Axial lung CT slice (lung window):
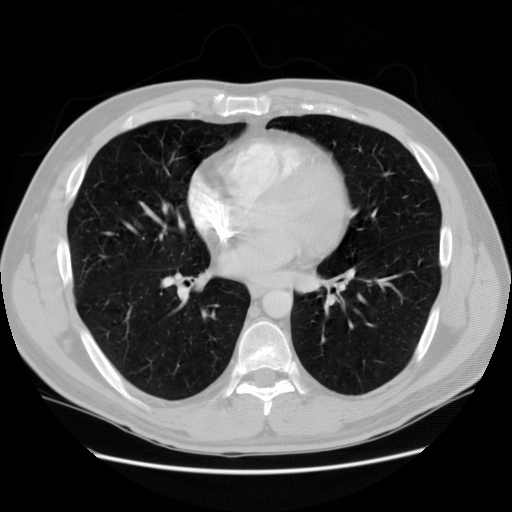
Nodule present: no